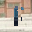
Label: 1